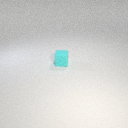
small cyan rubber cube